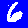
Digit: 6